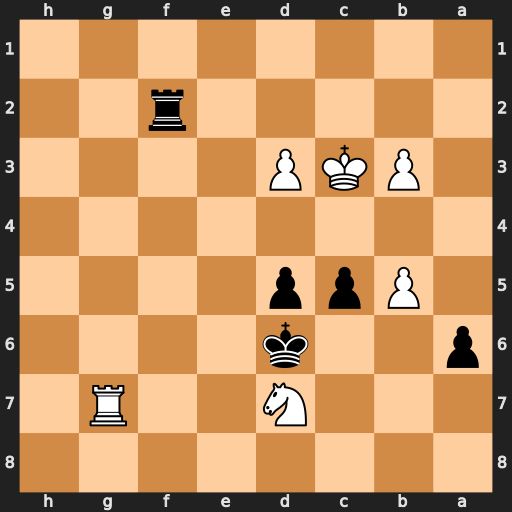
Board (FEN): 8/3N2R1/p2k4/1Ppp4/8/1PKP4/5r2/8
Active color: b
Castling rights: -
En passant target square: -
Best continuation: d4+ Kc4 Rc2#